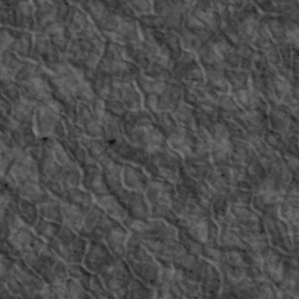
Label: non_frost